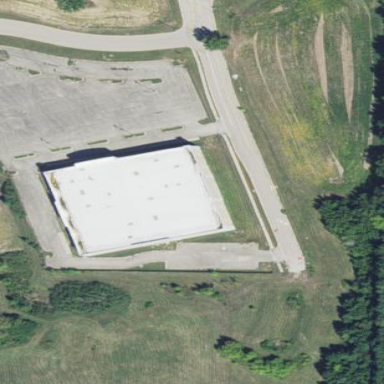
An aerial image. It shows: Commercial building.